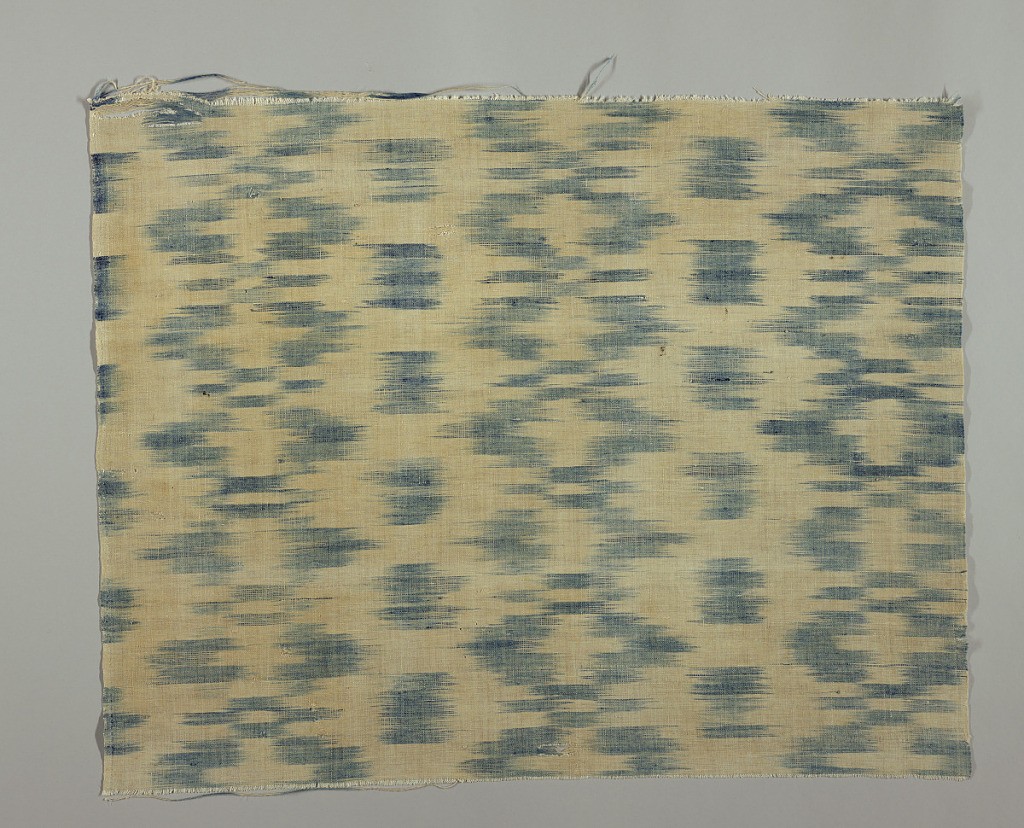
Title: Textile
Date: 18th–early 19th century
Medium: cotton, linen Technique: resist printed warp (ikat) on plain weave
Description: Length of cotton and linen cloth with horizontal blazes of shaded blue from ikat warp. Cloth selvedge terminating in cord.